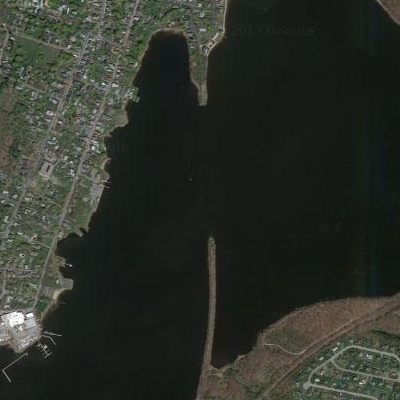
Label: RiverLake